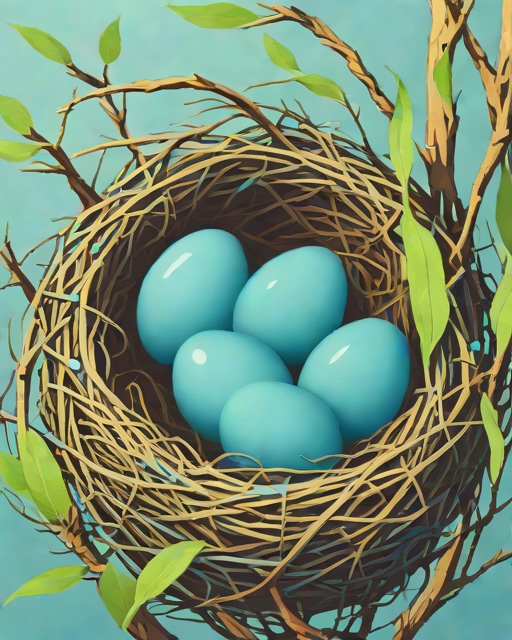
Category: Get Well